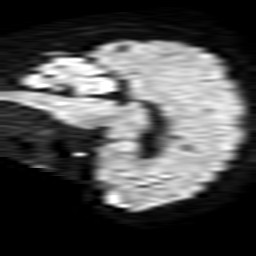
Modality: TRACE
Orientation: sagittal
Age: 62
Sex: female
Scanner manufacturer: philips
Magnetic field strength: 1.5 T
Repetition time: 3.403 s
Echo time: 0.09411 s